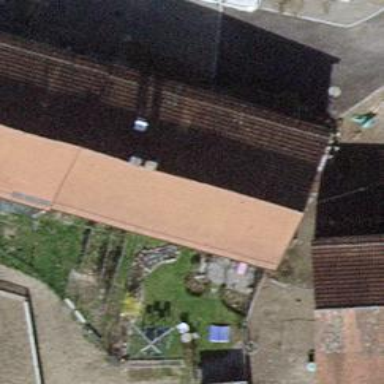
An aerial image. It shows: Building with tiled roof.